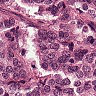
Metastatic tissue present: yes